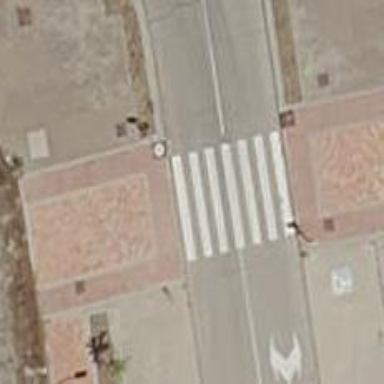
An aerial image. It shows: Uncontrolled road crossing.